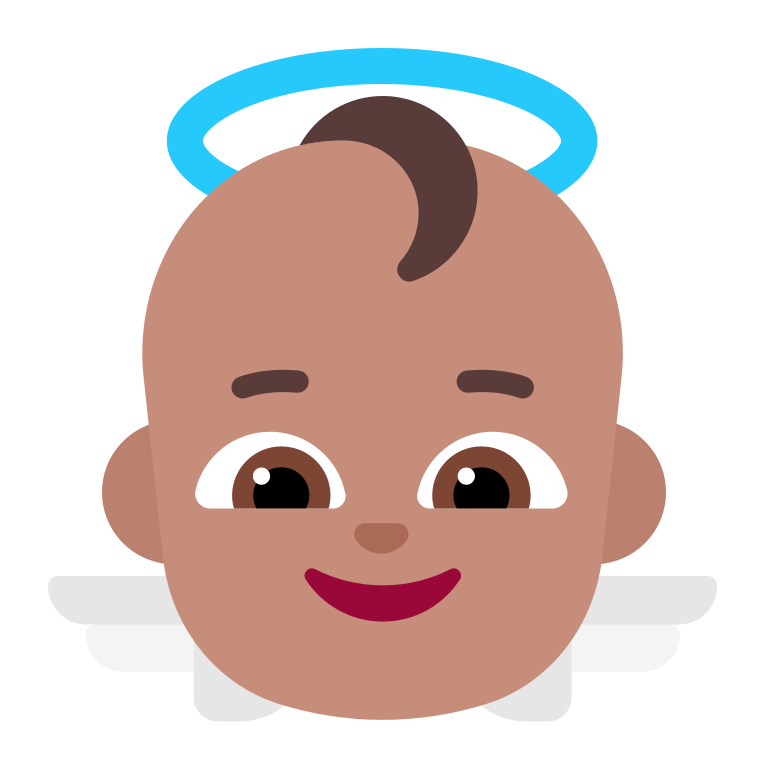
baby angel flat